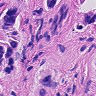
Metastatic tissue present: yes